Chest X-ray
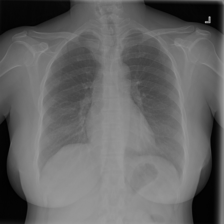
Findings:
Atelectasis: negative
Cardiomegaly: negative
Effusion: negative
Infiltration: negative
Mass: positive
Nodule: negative
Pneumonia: negative
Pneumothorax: negative
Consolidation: negative
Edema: negative
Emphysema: negative
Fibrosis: negative
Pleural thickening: negative
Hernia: negative